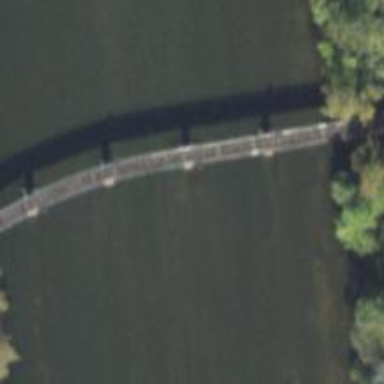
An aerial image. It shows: Man-made bridge.